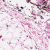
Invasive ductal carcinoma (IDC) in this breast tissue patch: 0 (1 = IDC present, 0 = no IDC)